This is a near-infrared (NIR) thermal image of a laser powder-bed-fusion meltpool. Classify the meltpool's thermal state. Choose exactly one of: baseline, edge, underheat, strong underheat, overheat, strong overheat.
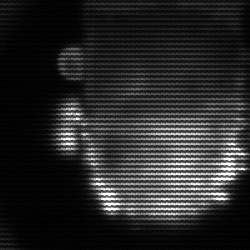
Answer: baseline